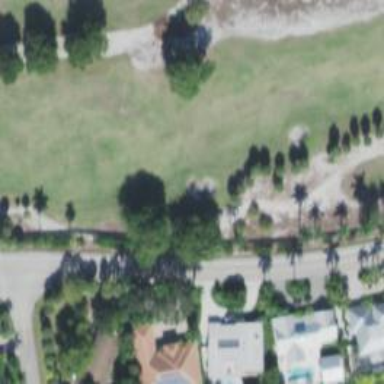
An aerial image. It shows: Path for both road and golf.